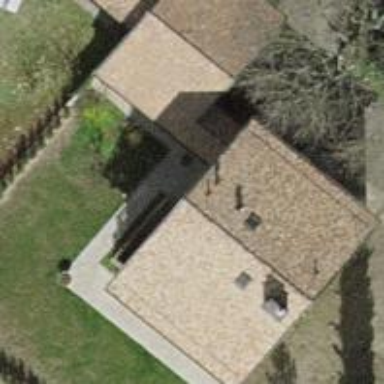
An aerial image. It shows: View of roof of building.